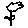
Label: flower